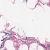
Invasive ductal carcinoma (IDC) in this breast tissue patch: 0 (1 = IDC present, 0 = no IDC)